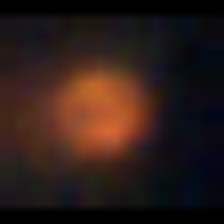
Taxon: NanoPlankton
Group: Other